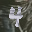
Label: 4